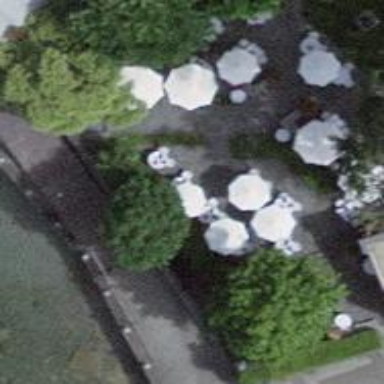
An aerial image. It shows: Restaurant.